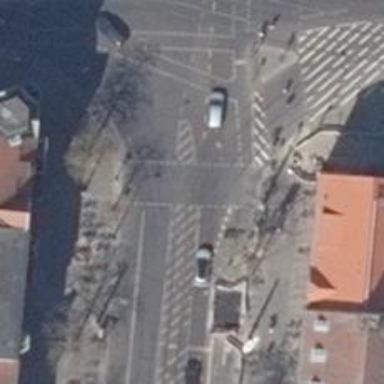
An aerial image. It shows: Tram crossing on the railway.